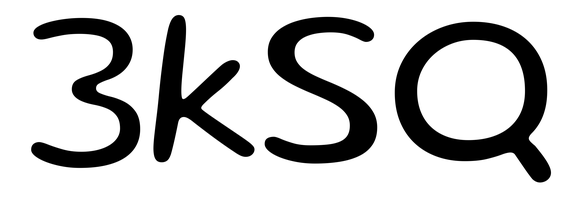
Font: Gluten_Light